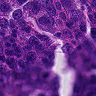
Metastatic tissue present: yes